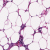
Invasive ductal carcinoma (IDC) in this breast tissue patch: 0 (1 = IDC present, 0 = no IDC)